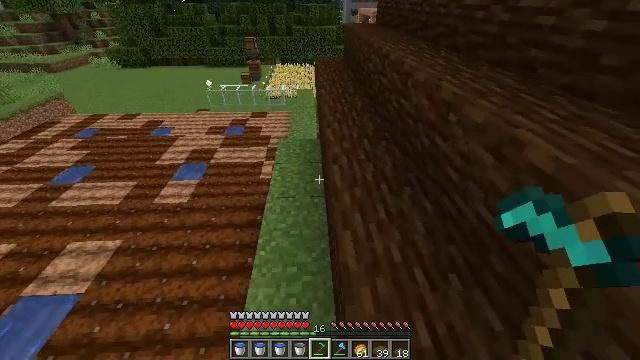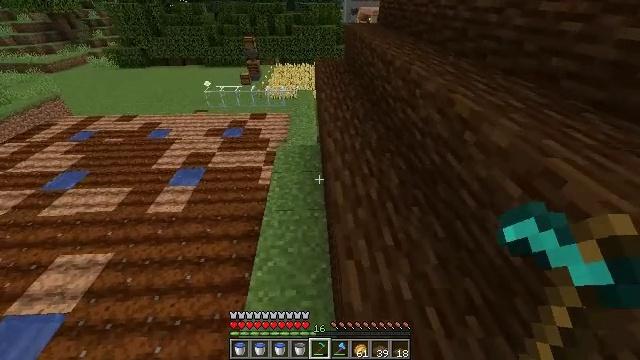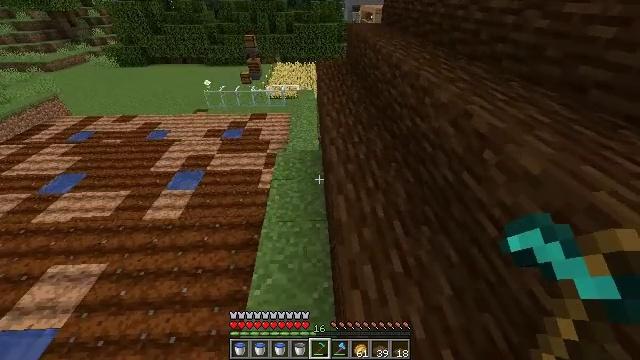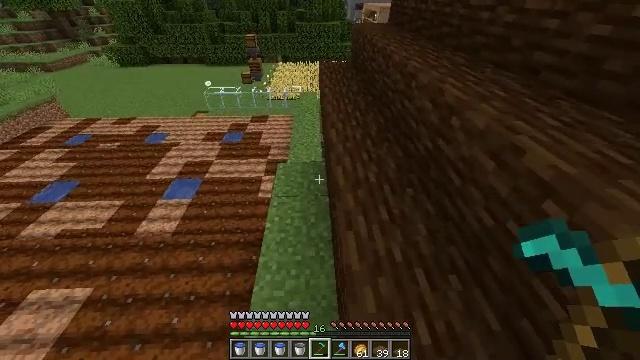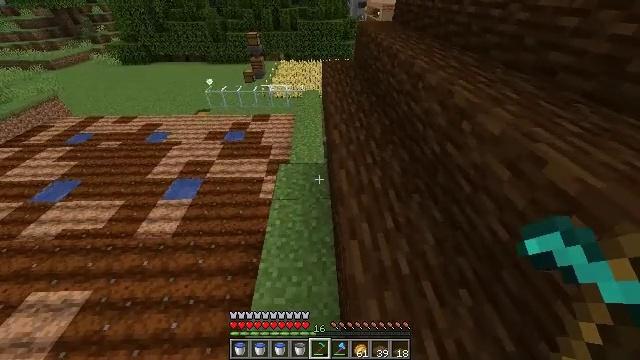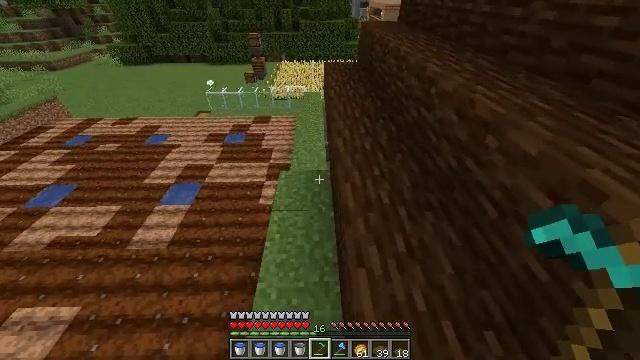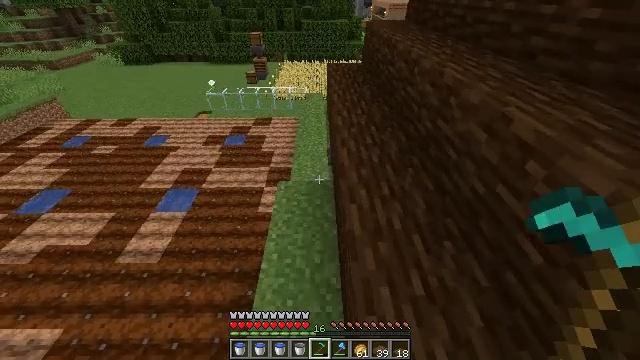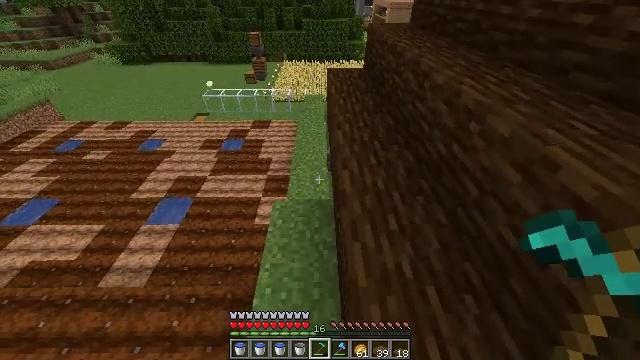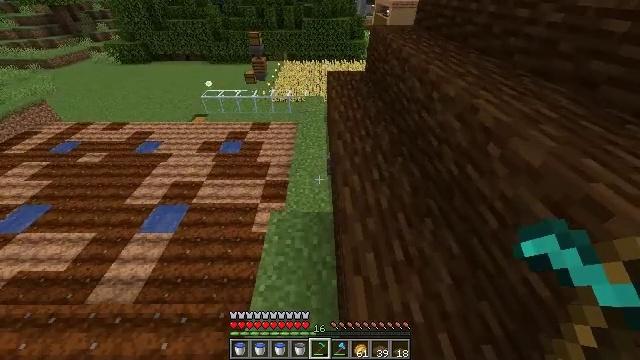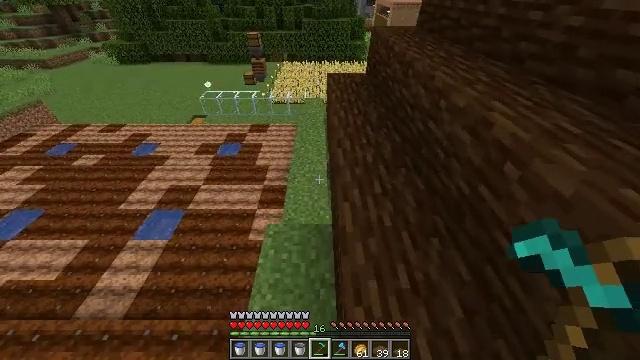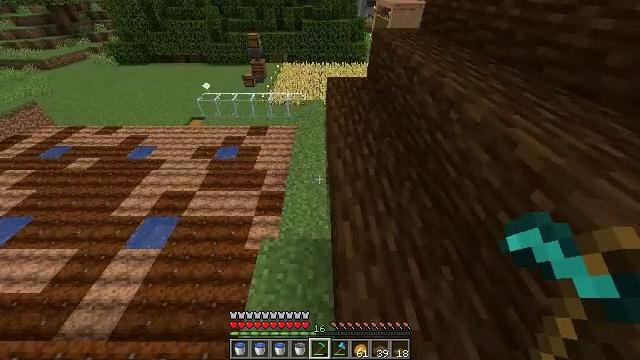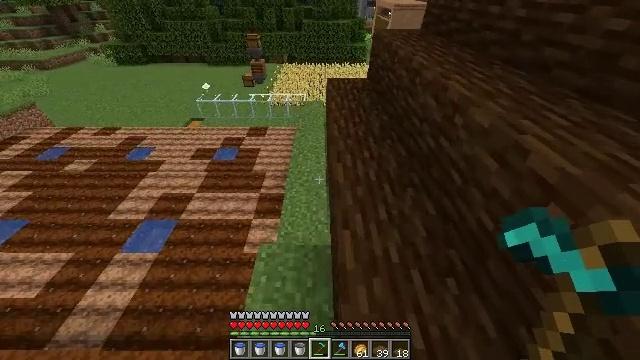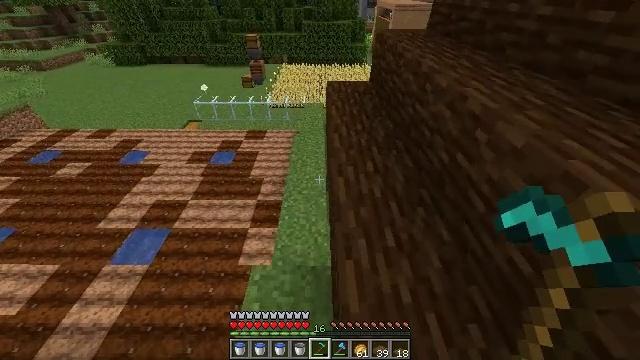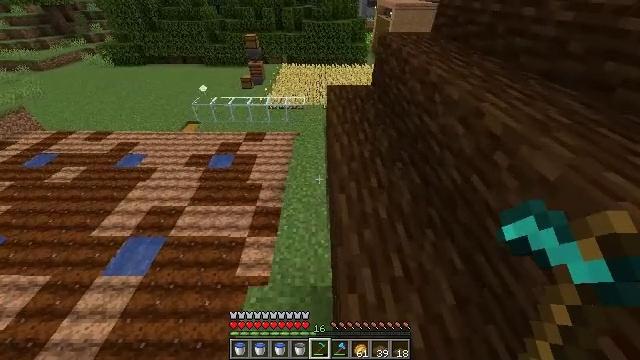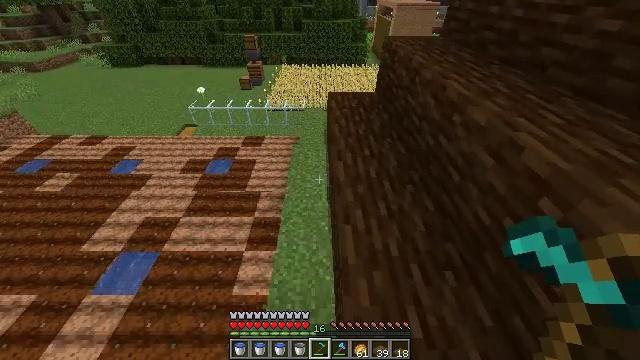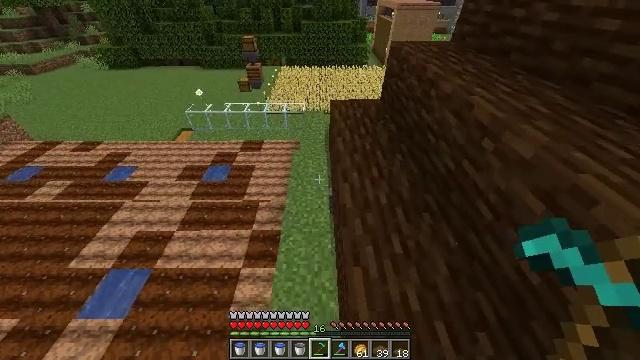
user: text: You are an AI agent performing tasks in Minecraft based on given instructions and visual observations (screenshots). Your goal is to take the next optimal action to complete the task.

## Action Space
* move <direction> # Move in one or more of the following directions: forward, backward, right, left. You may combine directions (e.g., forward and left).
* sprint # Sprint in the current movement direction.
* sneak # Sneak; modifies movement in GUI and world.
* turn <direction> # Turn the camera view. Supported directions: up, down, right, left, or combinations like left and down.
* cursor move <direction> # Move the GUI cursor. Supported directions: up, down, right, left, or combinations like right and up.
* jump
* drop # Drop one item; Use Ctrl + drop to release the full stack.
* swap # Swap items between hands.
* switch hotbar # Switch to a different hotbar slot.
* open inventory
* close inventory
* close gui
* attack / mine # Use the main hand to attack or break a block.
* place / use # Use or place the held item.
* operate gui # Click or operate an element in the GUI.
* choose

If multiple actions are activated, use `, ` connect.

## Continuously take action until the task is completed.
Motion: motion action
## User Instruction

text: Harvest potatoes.
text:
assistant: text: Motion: move forward
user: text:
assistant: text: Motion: move forward
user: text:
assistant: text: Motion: move forward, sprint
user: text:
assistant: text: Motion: move forward, sprint
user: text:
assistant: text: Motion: move forward, sprint
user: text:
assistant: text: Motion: move forward
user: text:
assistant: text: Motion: move forward
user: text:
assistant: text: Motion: move forward, sprint
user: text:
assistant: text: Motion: move forward, sprint
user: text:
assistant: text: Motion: move forward, sprint
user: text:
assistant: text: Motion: move forward, sprint
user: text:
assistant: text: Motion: move forward
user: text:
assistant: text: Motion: move forward
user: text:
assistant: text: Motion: move forward, sprint
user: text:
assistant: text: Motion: move forward, sprint
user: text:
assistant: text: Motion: move forward, sprint
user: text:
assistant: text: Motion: move forward, sprint
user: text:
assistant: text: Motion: move forward
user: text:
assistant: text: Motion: move forward
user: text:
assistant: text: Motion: move forward
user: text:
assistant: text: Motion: move forward, sprint
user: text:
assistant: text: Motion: move forward, sprint
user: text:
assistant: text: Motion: move forward
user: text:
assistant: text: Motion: move forward
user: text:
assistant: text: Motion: move forward
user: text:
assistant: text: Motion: move forward, sprint
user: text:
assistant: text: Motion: move forward, sprint
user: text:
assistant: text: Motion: move forward, sprint
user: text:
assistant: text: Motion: move forward, sprint
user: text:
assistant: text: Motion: move forward